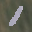
Label: 1